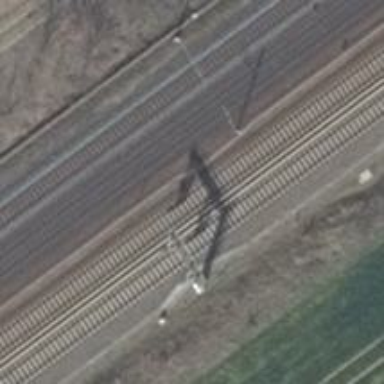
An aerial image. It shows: Railway signal.